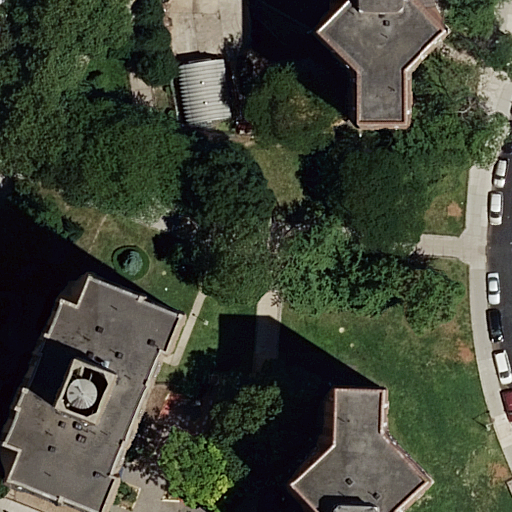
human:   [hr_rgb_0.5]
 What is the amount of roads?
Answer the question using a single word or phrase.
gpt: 4

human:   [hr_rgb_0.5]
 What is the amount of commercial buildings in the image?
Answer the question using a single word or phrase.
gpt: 0

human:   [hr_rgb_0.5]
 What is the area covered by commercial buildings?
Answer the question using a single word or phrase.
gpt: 0m2

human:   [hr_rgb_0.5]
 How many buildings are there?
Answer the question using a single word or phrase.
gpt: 5

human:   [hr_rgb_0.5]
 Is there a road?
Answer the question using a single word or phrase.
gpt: yes

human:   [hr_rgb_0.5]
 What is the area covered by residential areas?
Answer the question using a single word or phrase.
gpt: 9802m2

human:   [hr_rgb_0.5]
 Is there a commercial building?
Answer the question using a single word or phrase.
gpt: no

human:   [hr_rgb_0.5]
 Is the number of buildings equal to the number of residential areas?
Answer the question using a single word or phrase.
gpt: no

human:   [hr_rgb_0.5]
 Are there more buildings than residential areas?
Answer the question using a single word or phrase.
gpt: yes

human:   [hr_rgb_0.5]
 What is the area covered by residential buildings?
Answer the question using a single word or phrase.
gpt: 1820m2

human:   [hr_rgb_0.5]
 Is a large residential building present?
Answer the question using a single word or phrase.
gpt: yes

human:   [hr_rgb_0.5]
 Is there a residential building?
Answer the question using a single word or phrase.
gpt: yes

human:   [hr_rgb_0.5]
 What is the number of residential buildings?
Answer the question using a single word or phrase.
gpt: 5

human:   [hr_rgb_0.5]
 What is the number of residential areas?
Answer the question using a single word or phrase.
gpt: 1

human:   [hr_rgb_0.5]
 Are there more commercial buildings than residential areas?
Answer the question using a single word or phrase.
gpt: no

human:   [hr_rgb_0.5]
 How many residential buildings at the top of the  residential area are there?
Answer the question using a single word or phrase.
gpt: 0

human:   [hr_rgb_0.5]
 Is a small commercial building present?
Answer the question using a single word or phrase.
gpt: no

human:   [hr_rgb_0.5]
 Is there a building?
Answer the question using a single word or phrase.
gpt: yes

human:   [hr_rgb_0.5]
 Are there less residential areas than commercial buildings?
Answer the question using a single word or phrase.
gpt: no

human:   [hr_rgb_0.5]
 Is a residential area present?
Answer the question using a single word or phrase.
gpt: yes

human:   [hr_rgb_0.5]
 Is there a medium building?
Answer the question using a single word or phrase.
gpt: yes

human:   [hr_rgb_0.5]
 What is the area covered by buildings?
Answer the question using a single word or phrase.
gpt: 1820m2

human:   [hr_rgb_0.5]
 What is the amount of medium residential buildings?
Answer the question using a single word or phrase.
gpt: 3

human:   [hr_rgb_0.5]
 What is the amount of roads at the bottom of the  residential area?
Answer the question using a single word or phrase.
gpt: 4

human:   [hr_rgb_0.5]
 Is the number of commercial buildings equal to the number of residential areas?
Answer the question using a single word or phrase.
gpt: no

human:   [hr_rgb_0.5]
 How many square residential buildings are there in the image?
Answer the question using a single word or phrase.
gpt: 0

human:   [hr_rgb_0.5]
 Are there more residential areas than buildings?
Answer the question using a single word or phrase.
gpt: no

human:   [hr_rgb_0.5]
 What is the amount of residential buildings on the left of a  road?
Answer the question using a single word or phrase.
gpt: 5

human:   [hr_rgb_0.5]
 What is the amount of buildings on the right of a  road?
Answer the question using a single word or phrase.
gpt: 3

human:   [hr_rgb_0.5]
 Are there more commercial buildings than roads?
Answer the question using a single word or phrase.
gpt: no

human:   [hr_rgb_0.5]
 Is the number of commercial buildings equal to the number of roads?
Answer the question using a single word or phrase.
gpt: no

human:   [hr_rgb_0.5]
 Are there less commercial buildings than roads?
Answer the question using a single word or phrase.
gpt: yes

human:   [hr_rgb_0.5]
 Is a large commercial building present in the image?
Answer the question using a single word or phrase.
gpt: no

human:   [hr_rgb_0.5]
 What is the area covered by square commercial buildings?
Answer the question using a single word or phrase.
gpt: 0m2

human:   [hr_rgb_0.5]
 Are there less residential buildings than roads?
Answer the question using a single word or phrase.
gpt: no

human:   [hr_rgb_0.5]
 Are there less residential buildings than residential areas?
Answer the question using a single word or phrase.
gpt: no

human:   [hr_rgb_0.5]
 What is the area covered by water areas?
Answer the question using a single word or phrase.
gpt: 0m2

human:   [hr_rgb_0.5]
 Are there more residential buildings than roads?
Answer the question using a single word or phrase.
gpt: yes

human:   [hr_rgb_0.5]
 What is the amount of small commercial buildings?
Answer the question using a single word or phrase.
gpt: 0

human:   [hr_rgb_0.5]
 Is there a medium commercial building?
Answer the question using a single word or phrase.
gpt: no

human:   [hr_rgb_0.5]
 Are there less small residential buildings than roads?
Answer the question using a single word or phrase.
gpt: yes

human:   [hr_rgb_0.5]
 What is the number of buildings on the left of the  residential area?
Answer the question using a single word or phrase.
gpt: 5

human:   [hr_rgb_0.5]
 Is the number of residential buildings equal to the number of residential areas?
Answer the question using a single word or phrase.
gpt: no

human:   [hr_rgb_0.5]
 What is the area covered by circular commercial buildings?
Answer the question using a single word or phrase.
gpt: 0m2

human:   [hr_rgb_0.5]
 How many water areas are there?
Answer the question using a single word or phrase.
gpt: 0

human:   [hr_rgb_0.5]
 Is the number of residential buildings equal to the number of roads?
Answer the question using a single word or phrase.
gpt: no

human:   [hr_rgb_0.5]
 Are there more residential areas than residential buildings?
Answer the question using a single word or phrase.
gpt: no

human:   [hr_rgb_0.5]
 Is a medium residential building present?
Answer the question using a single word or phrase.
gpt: yes

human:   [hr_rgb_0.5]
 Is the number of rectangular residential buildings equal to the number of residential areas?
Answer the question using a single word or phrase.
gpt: no

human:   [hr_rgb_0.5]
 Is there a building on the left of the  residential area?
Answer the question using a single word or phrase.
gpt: yes

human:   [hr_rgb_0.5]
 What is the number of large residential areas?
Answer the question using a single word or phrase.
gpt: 1

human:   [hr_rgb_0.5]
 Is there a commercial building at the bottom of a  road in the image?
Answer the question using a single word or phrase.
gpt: no

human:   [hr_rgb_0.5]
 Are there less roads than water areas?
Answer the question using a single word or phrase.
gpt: no

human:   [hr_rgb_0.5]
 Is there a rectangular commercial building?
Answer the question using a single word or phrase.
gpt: no

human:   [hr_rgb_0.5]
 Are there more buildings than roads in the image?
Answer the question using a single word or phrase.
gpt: yes

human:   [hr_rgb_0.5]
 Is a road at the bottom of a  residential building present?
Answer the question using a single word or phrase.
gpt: yes

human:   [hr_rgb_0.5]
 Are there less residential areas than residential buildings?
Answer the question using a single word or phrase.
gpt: yes

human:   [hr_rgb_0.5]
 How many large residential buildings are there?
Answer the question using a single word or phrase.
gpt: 1

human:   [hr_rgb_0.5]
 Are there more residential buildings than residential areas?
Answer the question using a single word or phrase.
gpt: yes

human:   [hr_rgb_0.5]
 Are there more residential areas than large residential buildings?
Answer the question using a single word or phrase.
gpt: no

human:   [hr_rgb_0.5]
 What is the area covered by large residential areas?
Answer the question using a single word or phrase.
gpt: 9802m2

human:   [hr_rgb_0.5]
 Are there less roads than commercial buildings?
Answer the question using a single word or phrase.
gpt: no

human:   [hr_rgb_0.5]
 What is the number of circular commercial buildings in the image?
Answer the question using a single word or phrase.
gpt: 0

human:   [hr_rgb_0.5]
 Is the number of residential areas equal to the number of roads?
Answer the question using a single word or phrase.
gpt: no